Interaction volume radius: 5 \u00c5
Interaction volume height: 10 \u00c5
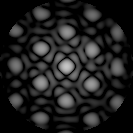
Disorder parameter: 0.2302